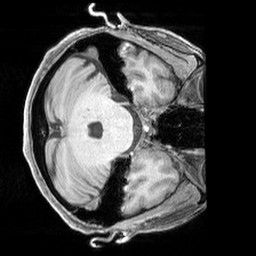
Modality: T1w
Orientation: axial
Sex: female
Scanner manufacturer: siemens
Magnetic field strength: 3 T
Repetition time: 2.3 s
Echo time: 0.00226 s